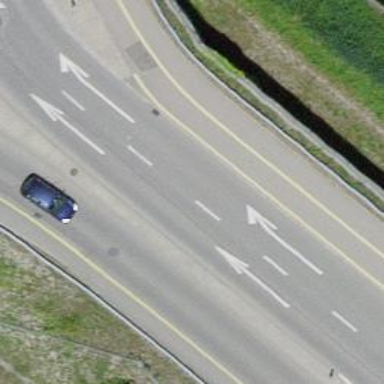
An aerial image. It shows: Secondary road with designated cycle lane.